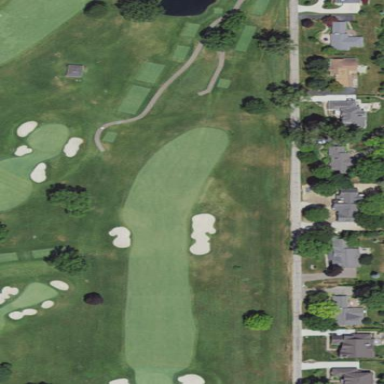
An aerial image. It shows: Grassy area designated as golf fairway.